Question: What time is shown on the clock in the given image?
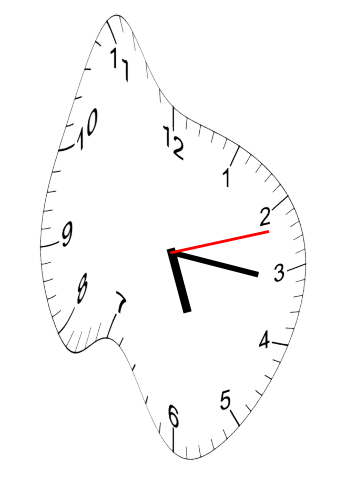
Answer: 05:16:12